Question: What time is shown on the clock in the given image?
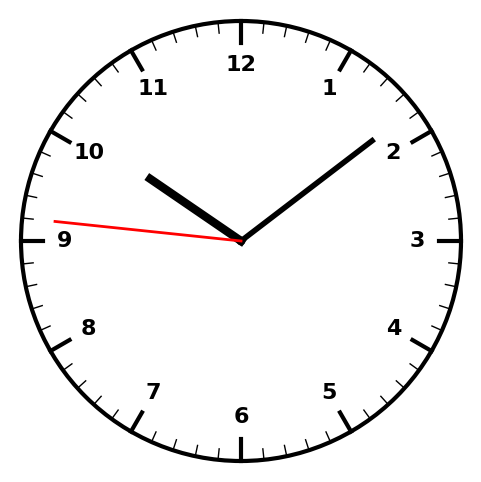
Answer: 10:08:46